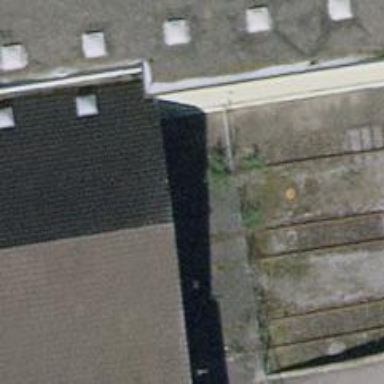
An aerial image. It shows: Abandoned railway yard with one track.